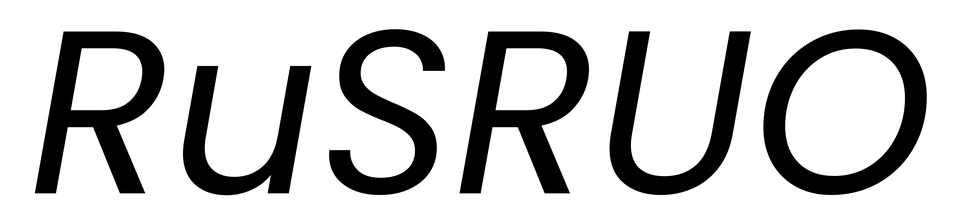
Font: Poppins-Italic